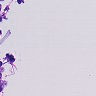
Metastatic tissue present: no